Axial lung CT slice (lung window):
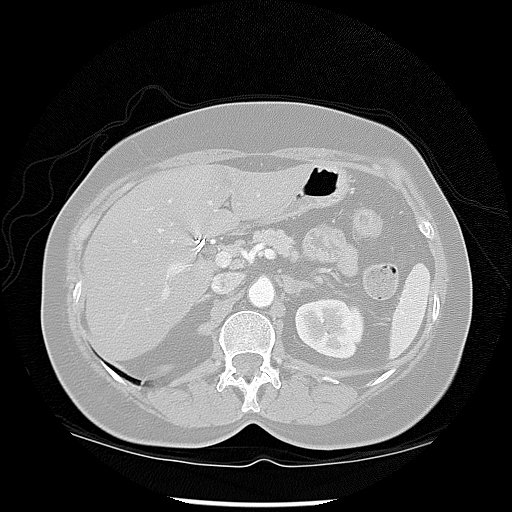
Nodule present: no